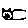
Label: cat